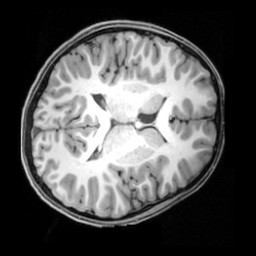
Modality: T1w
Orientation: axial
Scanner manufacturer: siemens
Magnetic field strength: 3 T
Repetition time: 1.9 s
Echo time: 0.00397 s